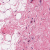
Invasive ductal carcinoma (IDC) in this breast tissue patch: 0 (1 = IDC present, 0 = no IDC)